Aerial crown-view tile of a tropical tree (Barro Colorado Island, Panama), acquired 20250317:
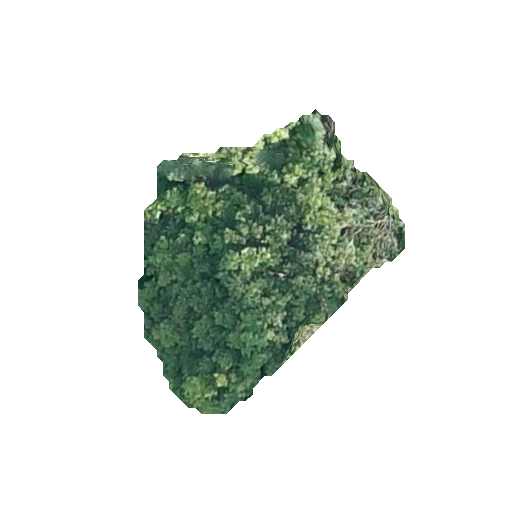
Species: Pouteria stipitata
GBIF accepted scientific name: Pouteria stipitata
Crown area: 75.079 m²